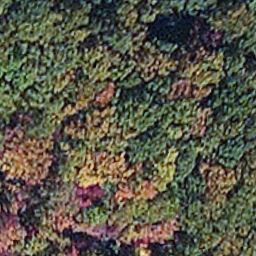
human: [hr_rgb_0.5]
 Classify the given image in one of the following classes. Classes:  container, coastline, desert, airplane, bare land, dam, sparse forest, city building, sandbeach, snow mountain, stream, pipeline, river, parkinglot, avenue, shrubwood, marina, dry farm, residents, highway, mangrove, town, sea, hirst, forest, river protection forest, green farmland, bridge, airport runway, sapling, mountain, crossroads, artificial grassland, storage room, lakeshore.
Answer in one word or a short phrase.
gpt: mangrove